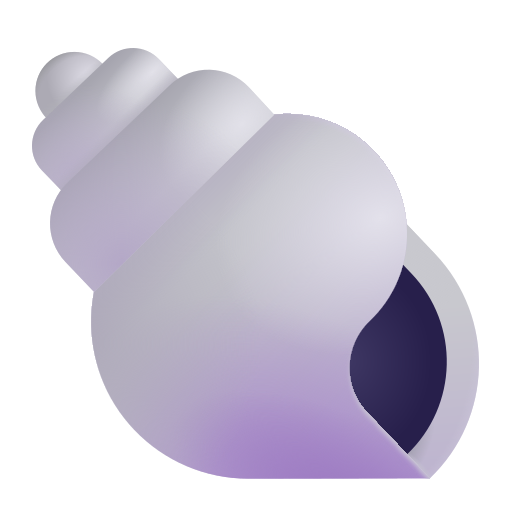
spiral shell color